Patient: sex M, age 51
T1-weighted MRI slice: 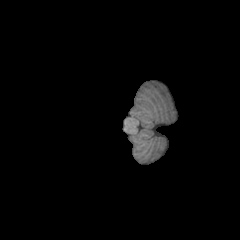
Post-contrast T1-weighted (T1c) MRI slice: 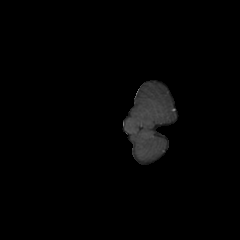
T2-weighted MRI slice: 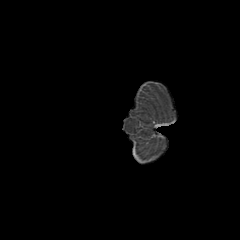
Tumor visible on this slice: no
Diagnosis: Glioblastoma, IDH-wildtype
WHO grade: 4